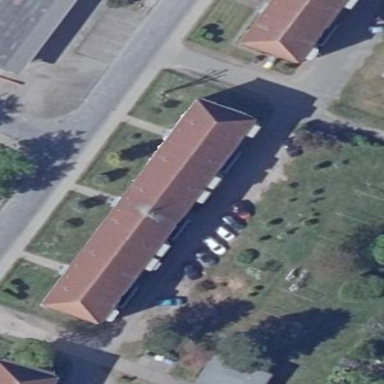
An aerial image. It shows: Parking area with surface.